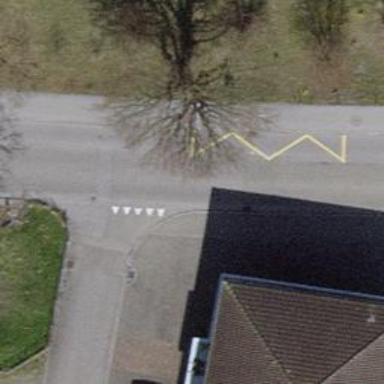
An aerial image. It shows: Public transport stop position.